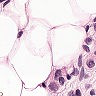
Metastatic tissue present: yes